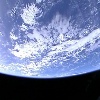
Label: cloud